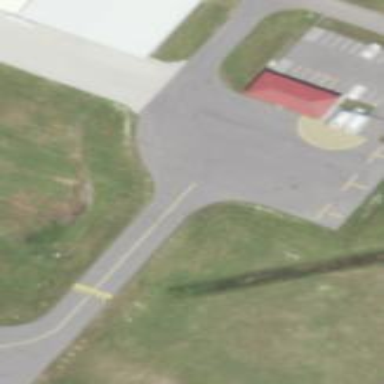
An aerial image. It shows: Apron at the airport.